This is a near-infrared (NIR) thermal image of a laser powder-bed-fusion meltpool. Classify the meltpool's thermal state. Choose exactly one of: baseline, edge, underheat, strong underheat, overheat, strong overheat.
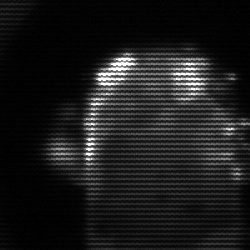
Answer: baseline